Question: I recently change gwt.xml script to only compile 1 permutation(ie8 only), This solve my previous issue, however there is a cosmetic issue arise, which is a annoying popup window shows up every time opening my GWT page with IE8
Here i include the screenshot showing the popup, any help to get rid of it will be appreciated.

Update: Follow Thomas's advice,i been able to get rid of that message by compile for ie8 and safari. however since then i am only able to open the webpage with my IE9 in IE9 document mode not with IE8 mode, my user is using IE8
Below is code snippet for gwt.xml
'''
<set-property name="user.agent" value="ie8"/>
<extend-property name="user.agent" values="safari" />
'''
below is GWT Dev Log showing the exception, user agent 'Mozilla/4.0' does puzzle me as i do have Firefox 14.0.1 installed.
'''
11:12:17.143 [ERROR] [dca] Failed to load module 'dca' from user agent 'Mozilla/4.0 (compatible; MSIE 8.0; Windows NT 6.1; WOW64; Trident/4.0; SLCC2; .NET CLR 2.0.50727; .NET CLR 3.5.30729; .NET CLR 3.0.30729; Media Center PC 6.0; InfoPath.3; .NET4.0C; .NET4.0E; MS-RTC LM 8)' at 127.0.0.1:51883
'''
i also found there is a Google Chrome Frame plugin for the IE, however since it is company default setting, it would be my last resort.
OK, here is my final update, In default GWT cover 6 permutation include IE8, However my IE has Chromn Frame which mask my browser to safari, IE8 and older browser does not support "AddEventListener" method, which is most GWT widget depend on. Therefore the gwt use safari implementation for my IE8 browser will fault on webpage initialization saying object doesn't support AddEventListener method.
my first attempt is set GWT to only compile for ie8, however this generate the annoying popup shown above,
Second attempt is set GWT to compile both ie8 and safari, again this fault on AddEventListener method
Last attempt is to utilize the Chrome Frame and set
'''
<meta equiv="X-UA-Compatible" content="chrome=1">
'''
which let IE browser with Chrome Frame handle webpage using chrome's engine instead of IE engine, which did not do much to me, same story.
My final solution is let GWT compile 6 permutation as default and disable the Chrome Frame, this is company wide default plug in, but if user want this plug in then they should really get the actual chrome let natural selection work its magic.
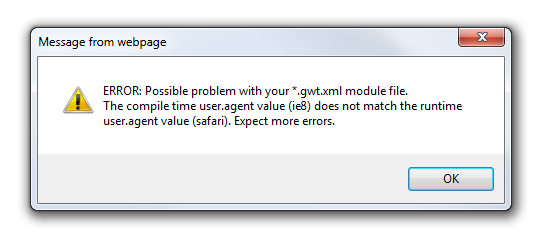
Answer: GWT thinks your IE8 is a , you probably have Google Chrome Frame installed, and your page or server sends <URL> to activate it.
So, either:
- - '<set-property name="user.agent" value="ie8,safari" />'- - 'safari'